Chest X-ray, PA view. Patient: 37 years old, sex M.
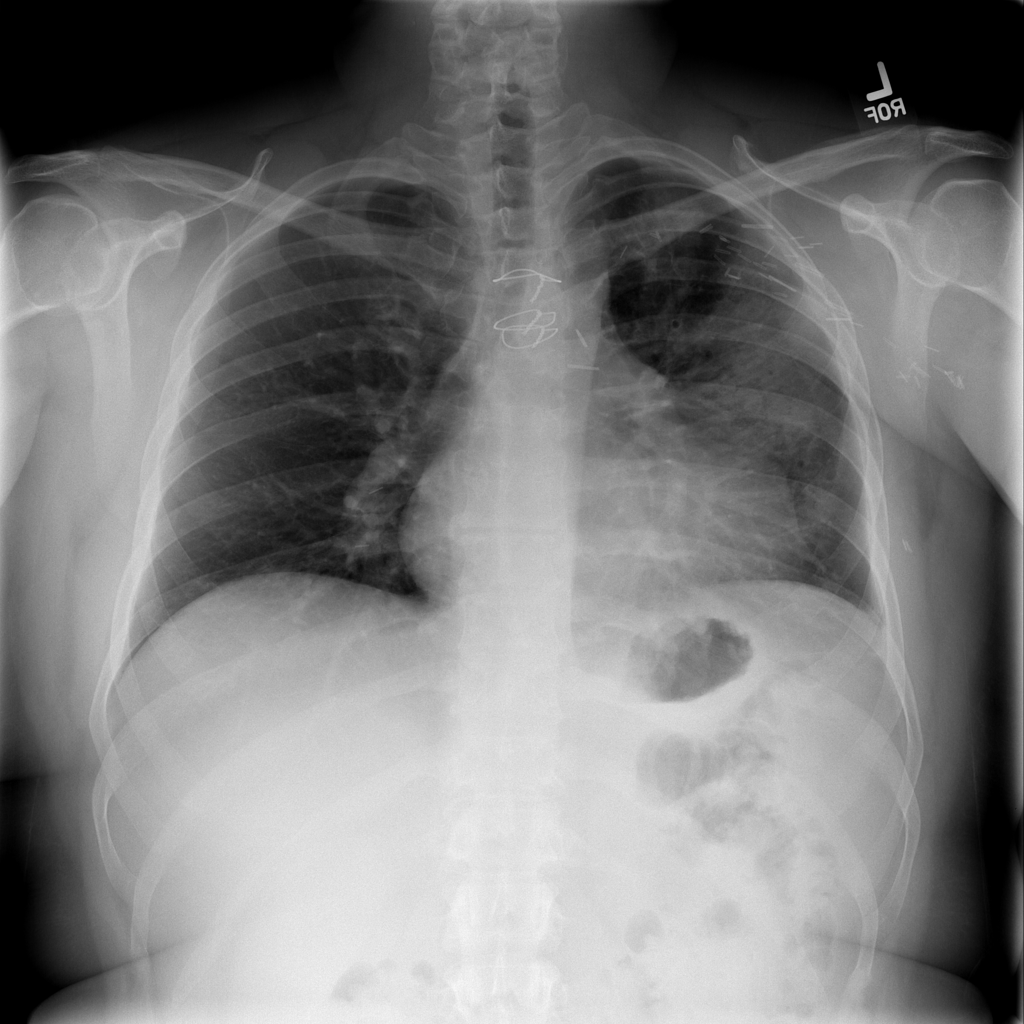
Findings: Consolidation, Infiltration, Pneumonia